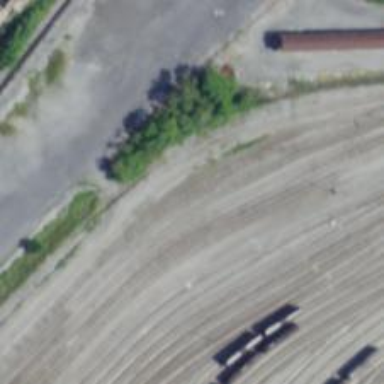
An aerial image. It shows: Railway yard used for servicing trains.